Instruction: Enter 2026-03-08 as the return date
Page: home
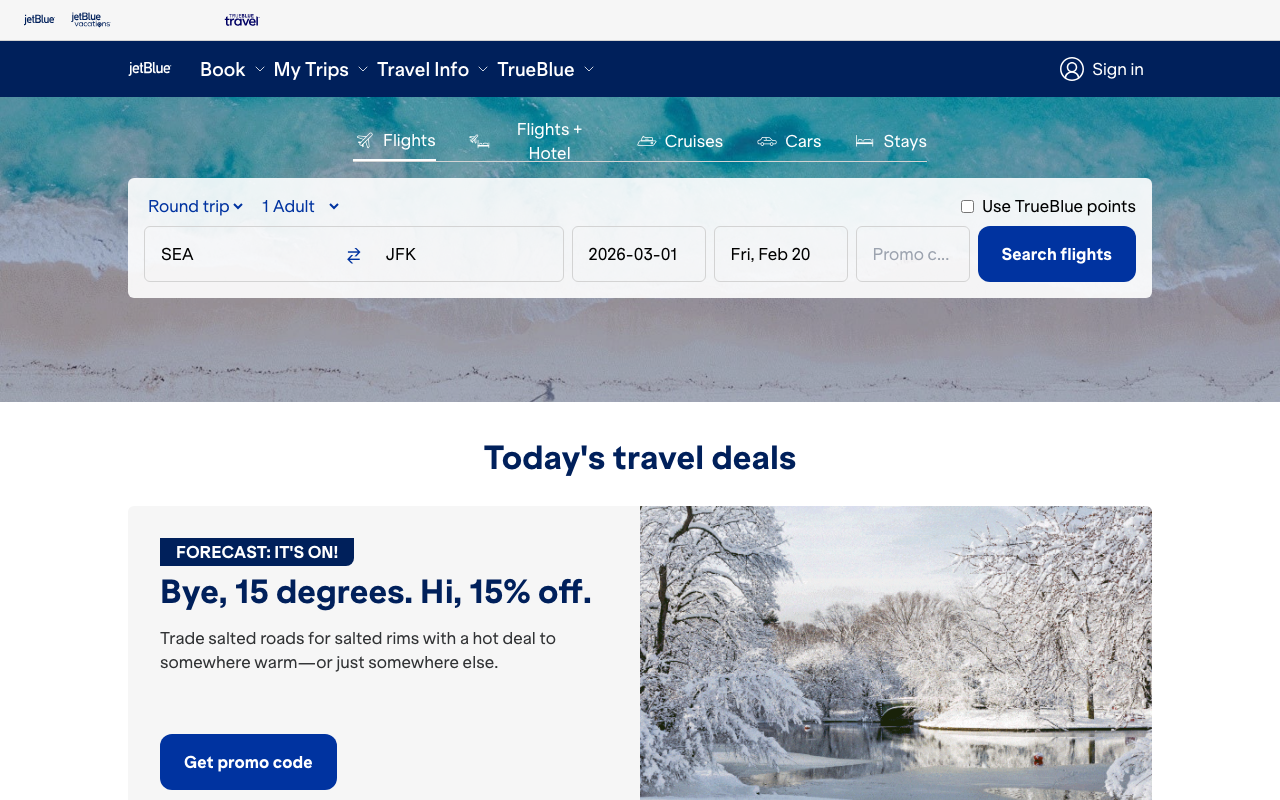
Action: type